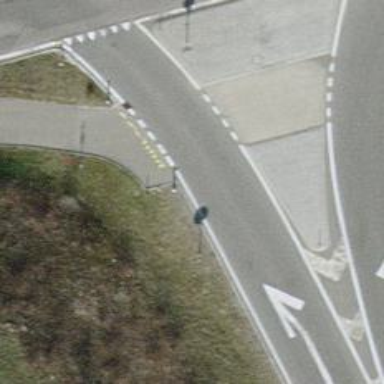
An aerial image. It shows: Unmarked road crossing.